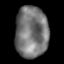
Tissue: lung
Cell type: Epithelial cells
Senescence score: 0.1766
Nuclear area (px): 1645
Mean DAPI intensity: 117.764